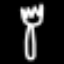
Label: fork